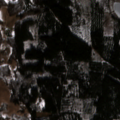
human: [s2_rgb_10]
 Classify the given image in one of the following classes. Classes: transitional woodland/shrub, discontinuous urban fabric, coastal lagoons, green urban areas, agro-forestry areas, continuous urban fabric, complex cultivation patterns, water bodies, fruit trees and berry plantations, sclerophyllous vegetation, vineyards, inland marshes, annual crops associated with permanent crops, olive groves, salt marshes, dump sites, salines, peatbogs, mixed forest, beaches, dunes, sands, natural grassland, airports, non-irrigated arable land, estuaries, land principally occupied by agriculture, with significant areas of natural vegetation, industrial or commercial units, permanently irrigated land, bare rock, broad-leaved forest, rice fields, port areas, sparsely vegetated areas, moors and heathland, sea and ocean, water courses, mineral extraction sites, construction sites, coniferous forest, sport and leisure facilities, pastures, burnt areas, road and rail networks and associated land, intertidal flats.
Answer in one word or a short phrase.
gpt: land principally occupied by agriculture, with significant areas of natural vegetation, coniferous forest, mixed forest, transitional woodland/shrub